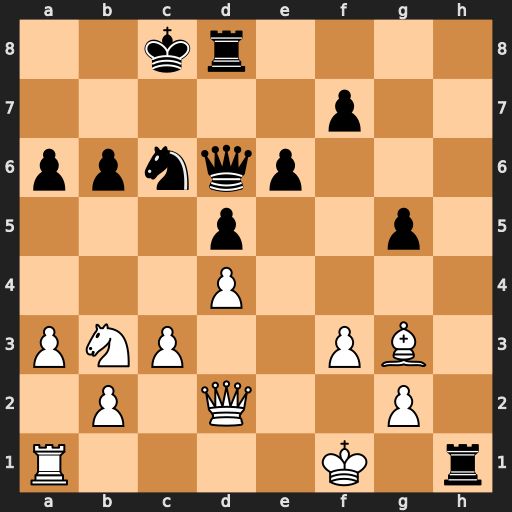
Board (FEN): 2kr4/5p2/ppnqp3/3p2p1/3P4/PNP2PB1/1P1Q2P1/R4K1r
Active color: w
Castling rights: -
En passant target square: -
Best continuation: Kf2 Rxa1 Bxd6